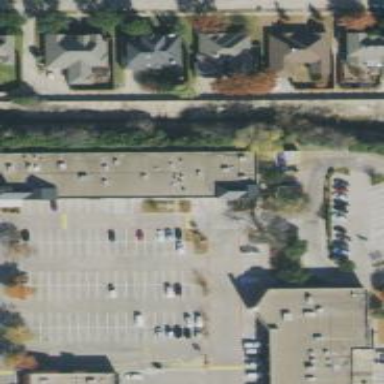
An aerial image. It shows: Veterinary facility.